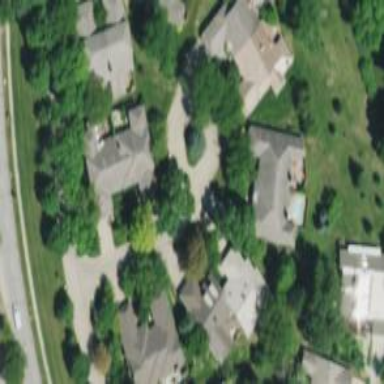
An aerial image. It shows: Living street.